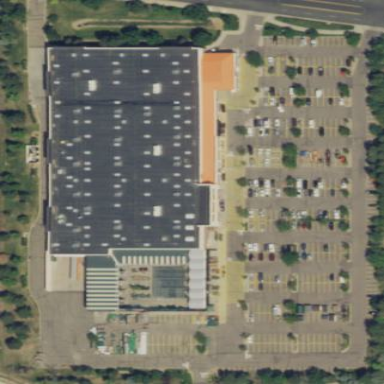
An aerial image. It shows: Retail area.